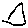
Label: triangle